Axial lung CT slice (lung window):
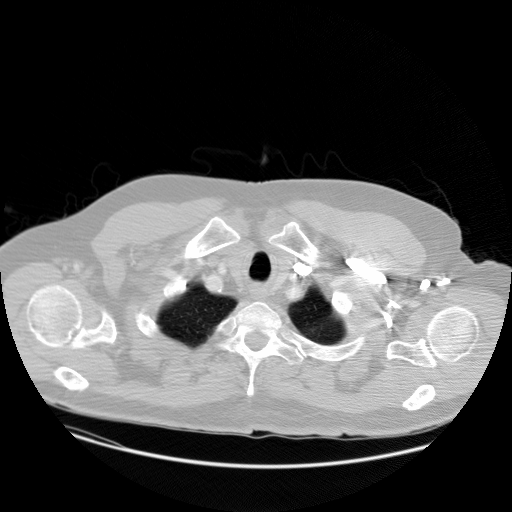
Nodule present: no